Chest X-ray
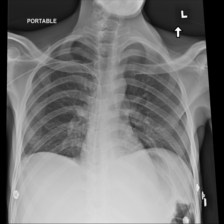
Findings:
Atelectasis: negative
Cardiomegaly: negative
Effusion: negative
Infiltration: negative
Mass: negative
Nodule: negative
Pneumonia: negative
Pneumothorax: negative
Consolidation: negative
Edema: negative
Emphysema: negative
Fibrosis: negative
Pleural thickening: negative
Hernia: negative